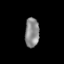
Tissue: lung
Cell type: T cells
Senescence score: 0.186
Nuclear area (px): 411
Mean DAPI intensity: 137.083